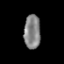
Tissue: prostate
Cell type: Myeloid cells
Senescence score: 0.3313
Nuclear area (px): 547
Mean DAPI intensity: 132.293